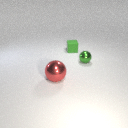
small green metal sphere to the right of large red metal sphere